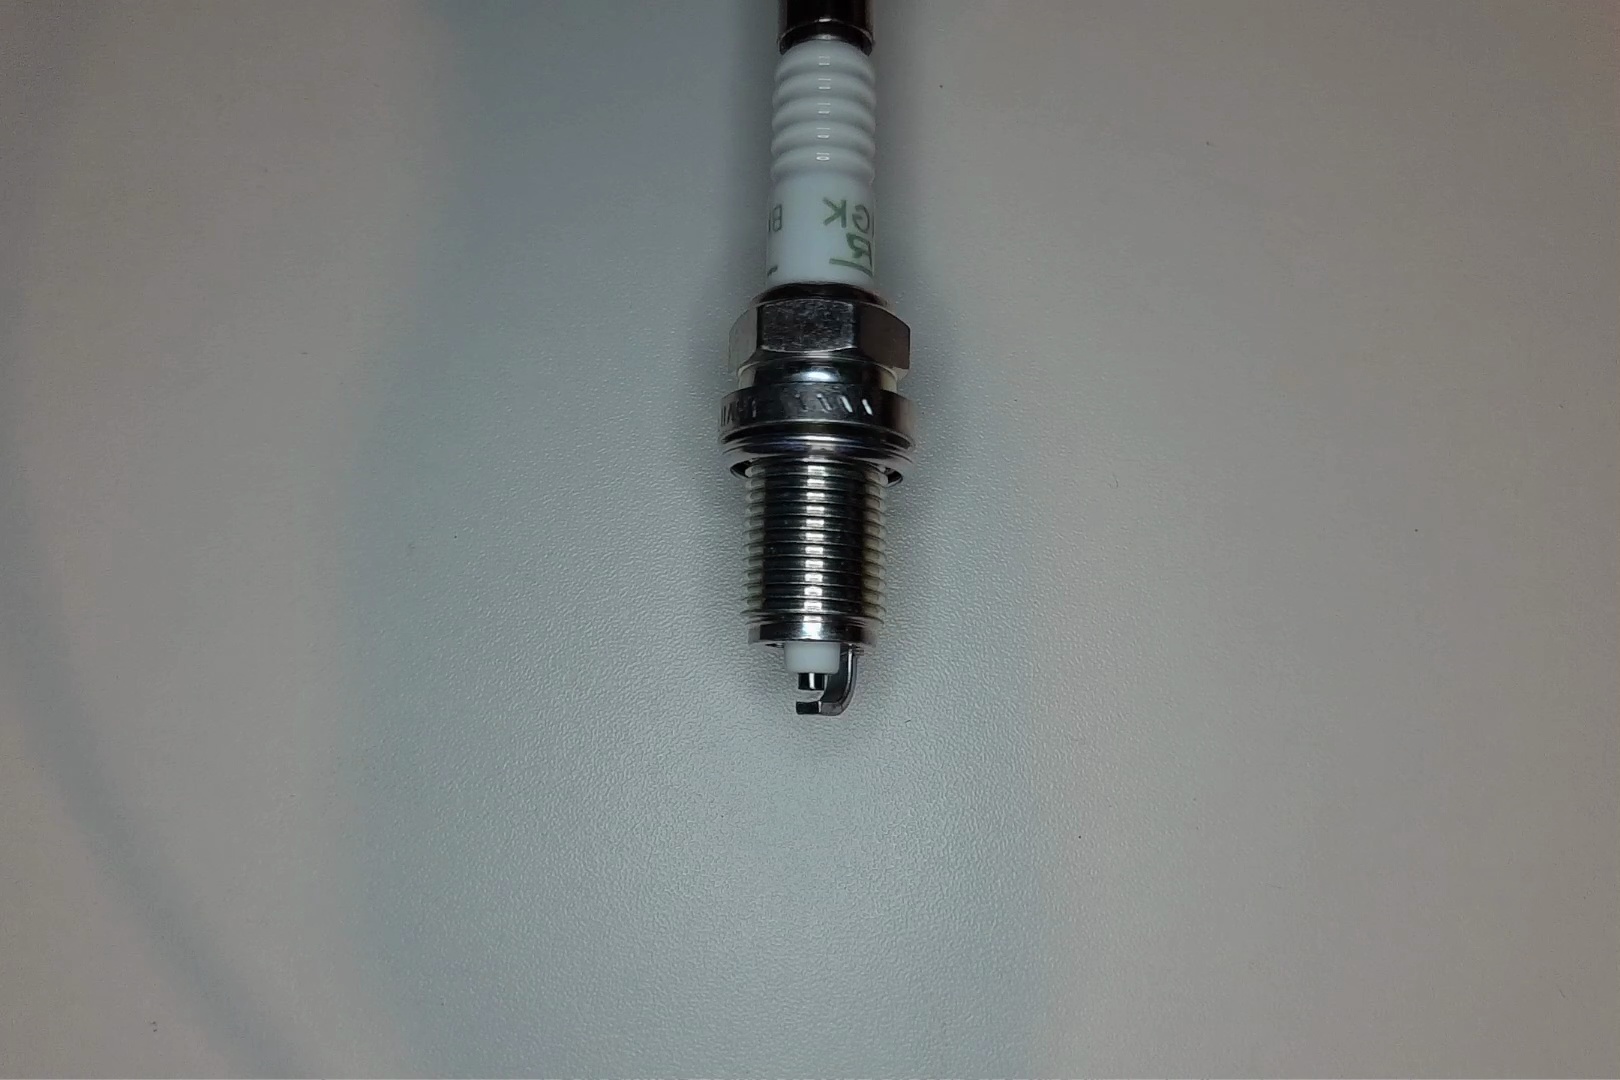
Label: no anomaly